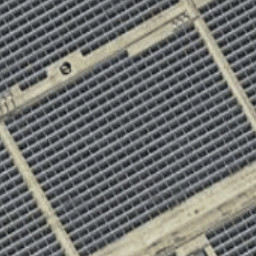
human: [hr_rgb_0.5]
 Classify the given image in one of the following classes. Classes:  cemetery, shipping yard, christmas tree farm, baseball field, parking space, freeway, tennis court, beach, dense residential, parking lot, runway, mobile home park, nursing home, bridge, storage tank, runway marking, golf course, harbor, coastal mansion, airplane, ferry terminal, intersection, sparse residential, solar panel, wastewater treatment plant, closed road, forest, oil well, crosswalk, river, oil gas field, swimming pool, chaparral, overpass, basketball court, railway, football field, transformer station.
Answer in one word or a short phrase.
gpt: solar panel